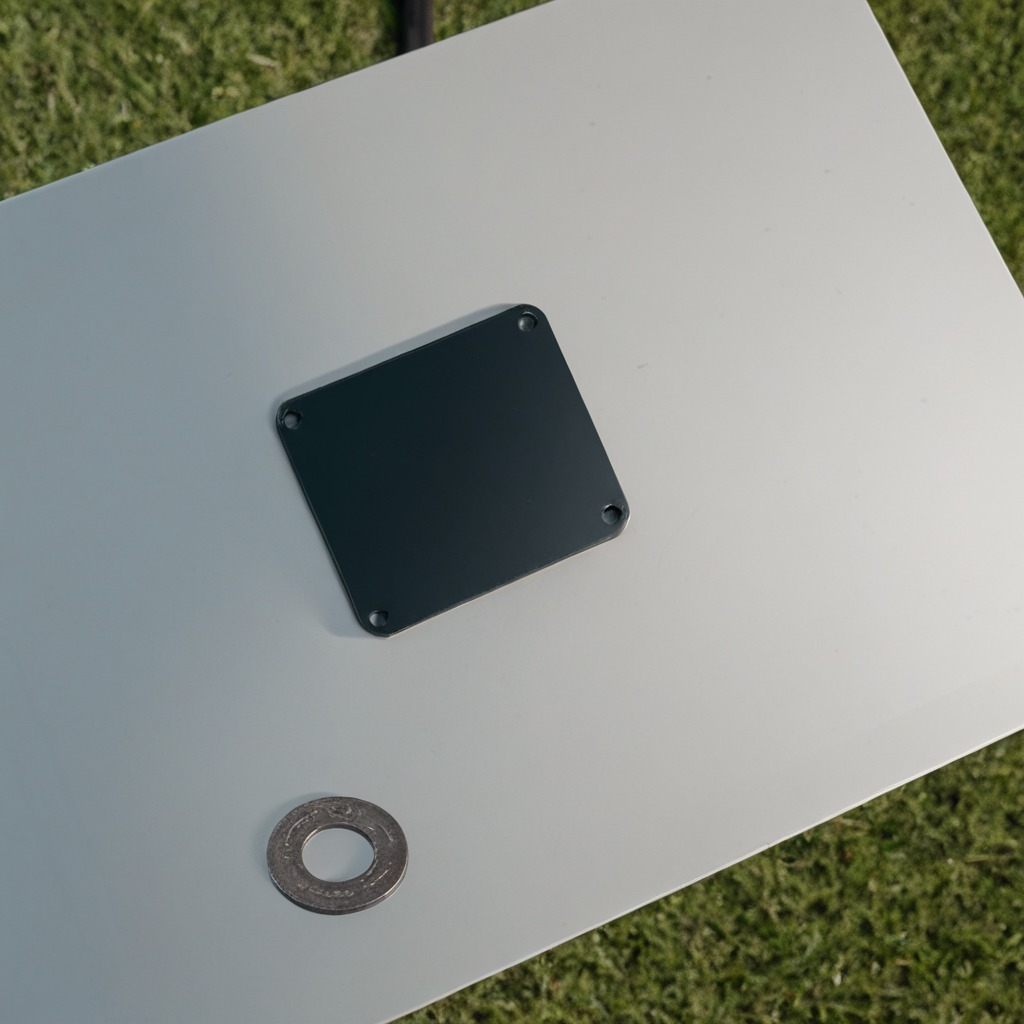
A flat metal washer is lying on the table.